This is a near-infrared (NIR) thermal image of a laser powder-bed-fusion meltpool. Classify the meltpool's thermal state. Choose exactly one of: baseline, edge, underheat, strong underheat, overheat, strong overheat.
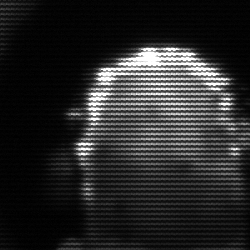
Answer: baseline